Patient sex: M
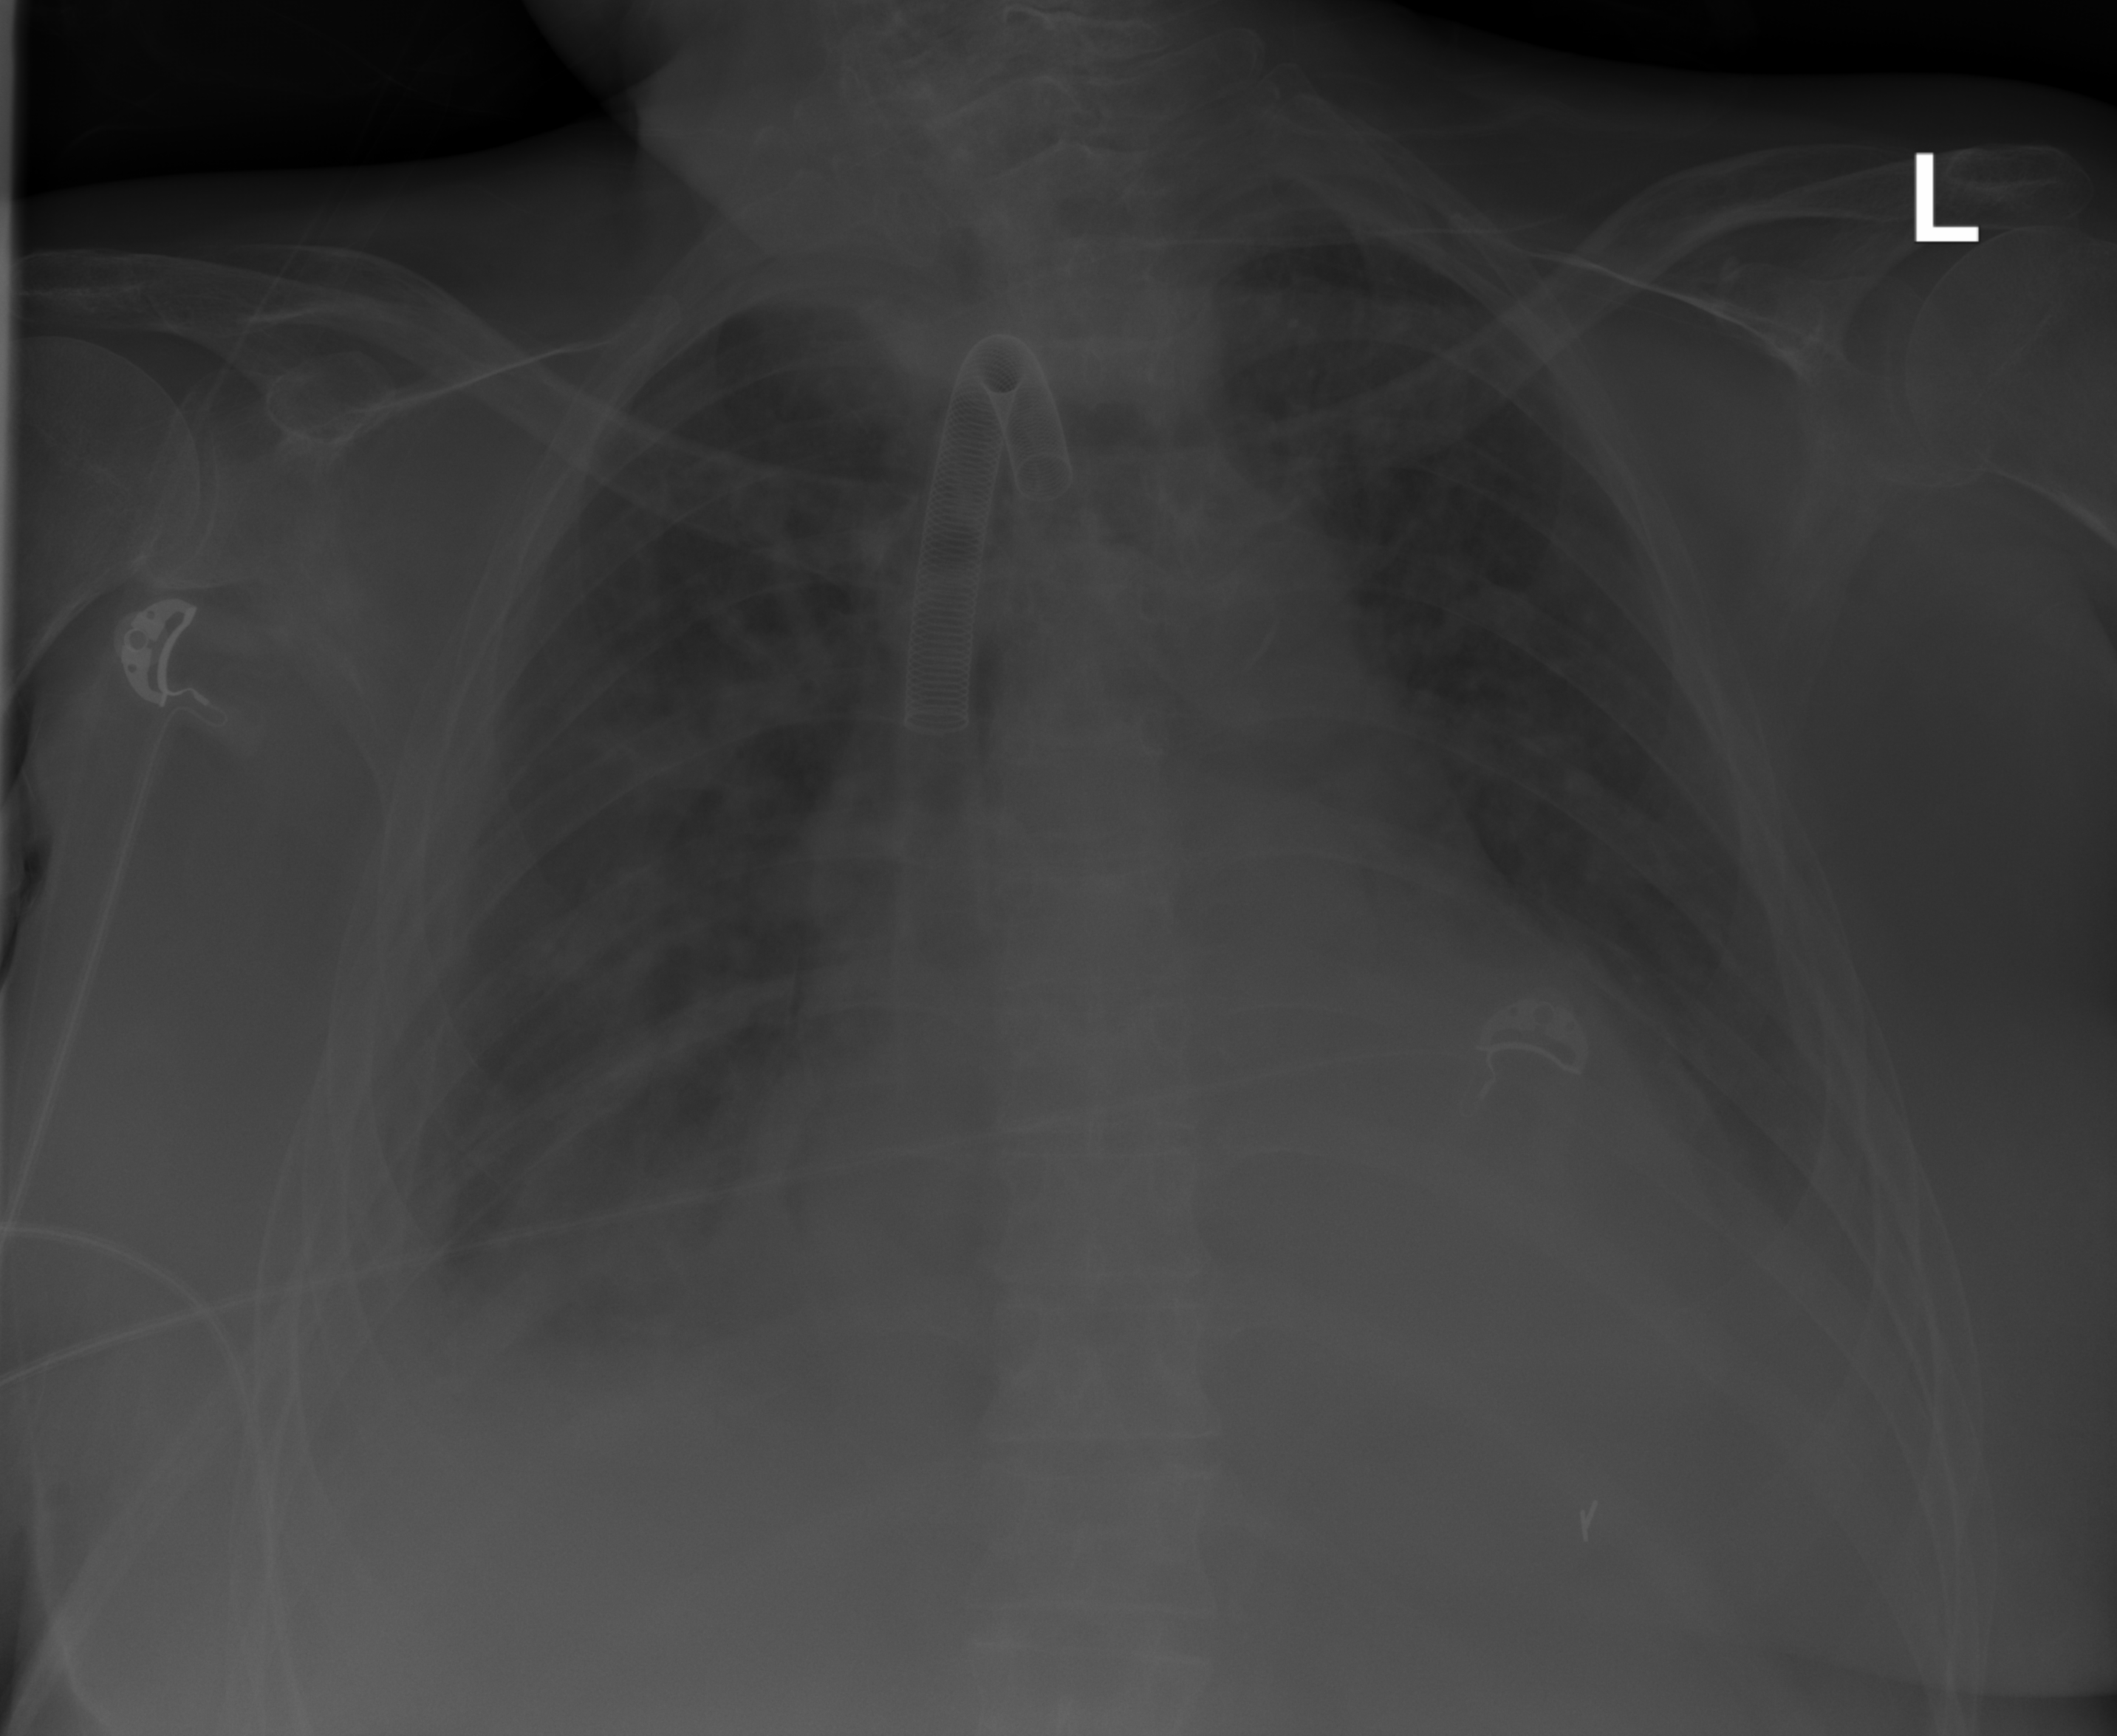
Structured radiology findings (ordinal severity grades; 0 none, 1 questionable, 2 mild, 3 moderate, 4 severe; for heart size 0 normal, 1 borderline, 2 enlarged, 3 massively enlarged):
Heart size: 2
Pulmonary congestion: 2
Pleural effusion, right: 3
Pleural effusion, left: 3
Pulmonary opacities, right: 2
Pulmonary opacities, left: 0
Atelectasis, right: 2
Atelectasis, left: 2